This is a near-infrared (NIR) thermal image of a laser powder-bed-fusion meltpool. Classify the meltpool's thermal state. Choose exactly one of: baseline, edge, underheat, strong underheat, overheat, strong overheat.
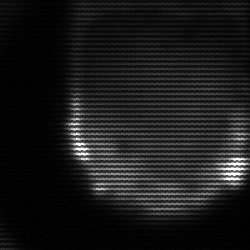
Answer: edge